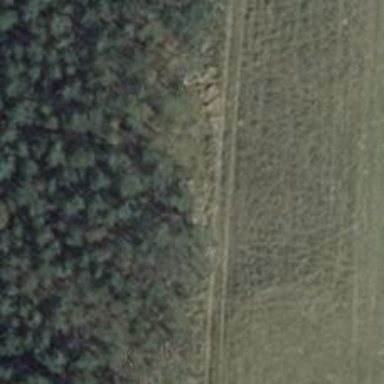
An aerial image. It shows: Grass track with grade5 tracktype.